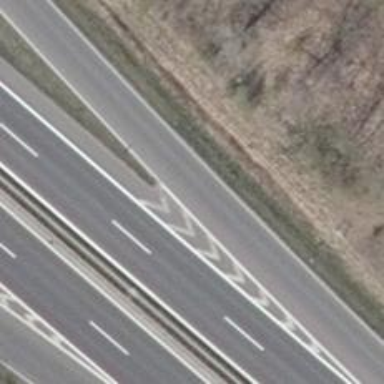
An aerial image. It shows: Motorway trunk link.